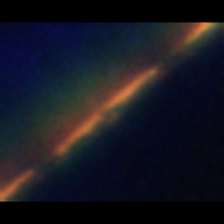
Taxon: Psuedo-nitzschia
Group: Diatoms